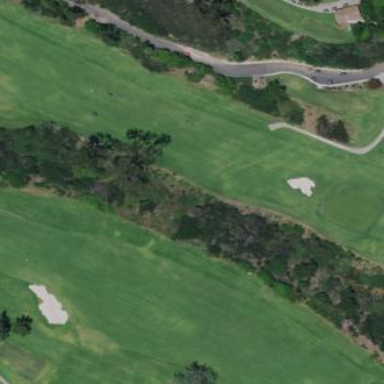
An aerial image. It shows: Rough area on grassy golf course.